Question: How can I add new multiple inputs with angularjs?
I tried but can't binds ng-repeat with input ng-model. I wish to add ng-repeat of selectedItems to '<div class="item-text-wrap">'but It doesn't work unless initialized it.
If I click add new product button new Product Select field and new price input field will be displayed as in picture.

here is <URL>.
here is my html
'''
<!DOCTYPE html>
<html ng-app="myApp">
<head>
<script data-require="angular.js@*" data-semver="1.3.0-beta.5" src="https://code.angularjs.org/1.3.0-beta.5/angular.js"></script>
<link rel="stylesheet" href="style.css" />
<script src="script.js"></script>
</head>
<body ng-controller="mycontroller">
<!-- <div class="item-text-wrap" ng-repeat="item in selectedItems"> -->
<div class="item-text-wrap">
<label class="item item-input item-select">
<span class="input-label">Product</span>
<select ng-model="item" ng-options="item as item.name for item in items" ng-change="toggleChange(item)" class="col col-100"><option style="display:none" value="">select an item</option></select>
</label>
<label class="item item-input">
<span class="input-label">Price</span>
<input type="number" ng-model="item.price" placeholder="Select an item" ng-disabled="!item" />
</label>
</div>
{{selectedItems}}
</body>
</html>
'''
here is my script.js
'''
var app = angular.module('myApp', []);
app.controller('mycontroller', function($scope) {
$scope.selectedItems = [];
$scope.items = [{'id':1,'name':'apple', 'price': 100},
{'id':2,'name':'orange', 'price':75},
{'id':3,'name':'lemon', 'price':50}]
$scope.toggleChange = function (item) {
$scope.selectedItems.splice($scope.selectedItems.indexOf(item), 1);
$scope.selectedItems.push(item);
};
});
'''
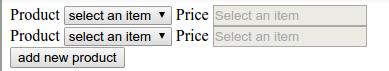
Answer: I spent many hours to complete add new inputs fields to as pictures. It enable multiple duplicate entry. as I wish to. Love it lot. :-)
It might not be the best solutions but It complete the task, I intended to and hope to be useful for others.
And please suggest any better approach.
1. COPY items to selectedItems by angular.copy().
'Push is just pointer, point to ordinary address. So it constrains integrity of selectedItems data'
(accept better suggestions and knowledges)
1. change selected attribute to your selecteditem of the record of selectedItems, when you choose options, for future purpose.
2. add new product or remove one, whatever you want to.
3. choose selected attribute only.
here is screenshot.

here is <URL>
here is html.
'''
<!DOCTYPE html>
<html ng-app="myApp">
<head>
<script data-require="angular.js@*" data-semver="1.3.0-beta.5" src="https://code.angularjs.org/1.3.0-beta.5/angular.js"></script>
<link rel="stylesheet" href="style.css" />
<script src="script.js"></script>
</head>
<body ng-controller="mycontroller">
<div class="item-text-wrap" ng-repeat="items in selectedItems">
<button class="remove" ng-click="removeChoice(items)">-</button>
<label class="item item-input item-select">
<span class="input-label">Product</span>
<select ng-model="item" ng-options="item as item.name for item in items" ng-change="toggleChange(item, items)"><option style="display:none" value="">select an item</option></select>
</label>
<label class="item item-input">
<span class="input-label">Price</span>
<input type="number" ng-model="item.price" placeholder="Select an item" ng-disabled="!item" />
</label>
</div>
<button ng-click="addItems()">Add new Product</button> <br>
{{selectedItems}} <br><br>
<button ng-click="displaySelectedOnly()" ng-disabled="bool == false">futurepurpose</button> <br>
{{selectedItemsOnly}}
</body>
</html>
'''
here is js
'''
var app = angular.module('myApp', []);
app.controller('mycontroller', function($scope) {
$scope.selectedItems = [];
$scope.items = [{'id':1,'name':'apple', 'price': 100},
{'id':2,'name':'orange', 'price':75},
{'id':3,'name':'lemon', 'price':50}]
$scope.selectedItemsOnly = [];
$scope.bool = false;
$scope.toggleChange = function (item, items) {
angular.forEach(items, function(item){
if(!angular.isUndefined(item.selected) && item.selected === true){
item.selected = false;
}
});
item.selected = true;
$scope.bool = true;
};
$scope.addItems = function (items){
$scope.selectedItems.push(angular.copy($scope.items));
}
$scope.removeChoice = function (items){
$scope.selectedItems.splice($scope.selectedItems.indexOf(items), 1)
if($scope.selectedItem.length === 0) $scope.bool = false;
}
$scope.displaySelectedOnly = function(){
angular.forEach($scope.selectedItems, function(items){
angular.forEach(items, function(item){
if(!angular.isUndefined(item.selected) && item.selected === true){
$scope.selectedItemsOnly.push(item);
}
});
});
}
$scope.addItems($scope.items);
});
'''